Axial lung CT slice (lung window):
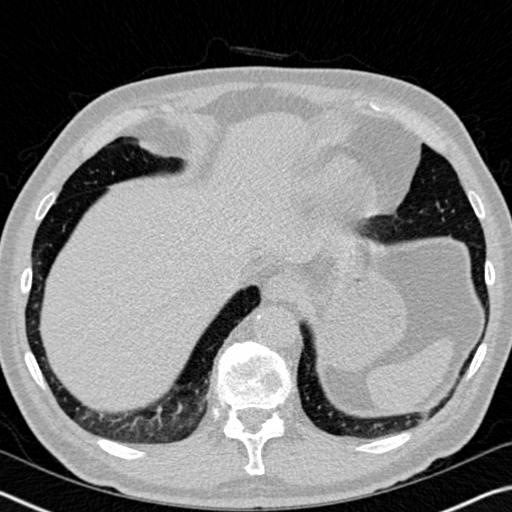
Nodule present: no